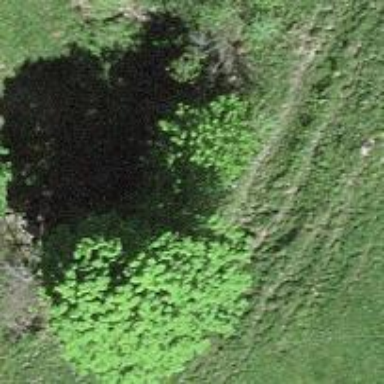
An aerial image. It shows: Evergreen tree with needle-leaved leaves.